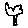
Label: tree